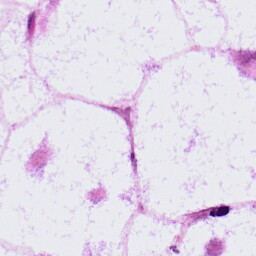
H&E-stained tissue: LymphNode